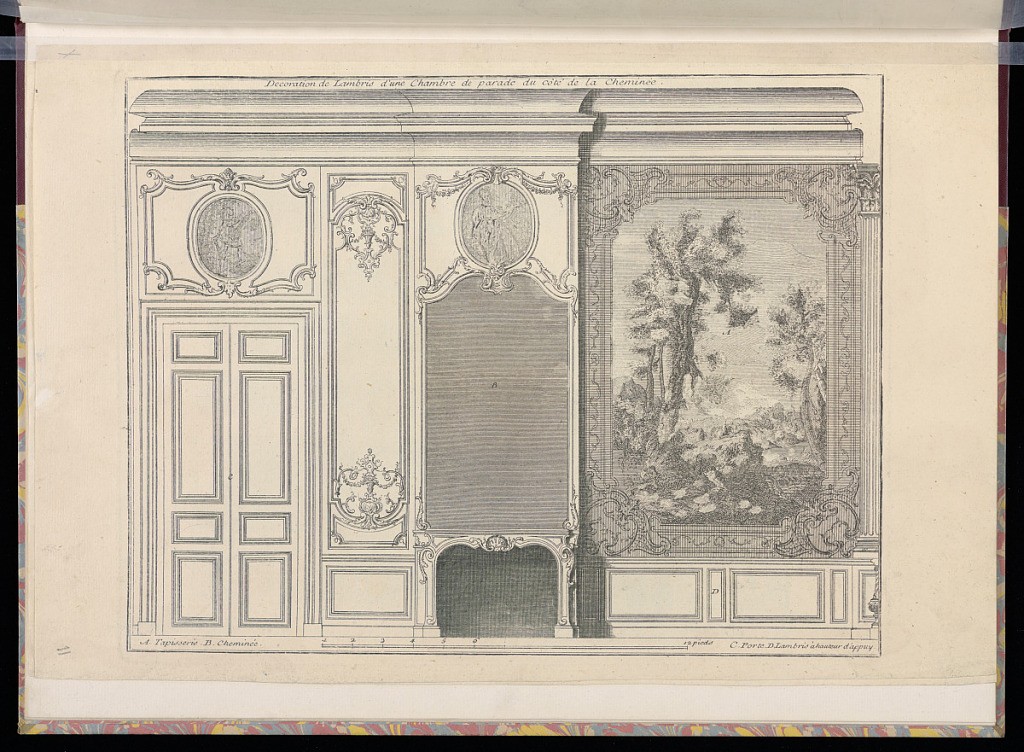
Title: Decoration de Lambris d’une Chambre de parade du côté de la Cheminée
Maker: André Basset, French, active 1749 – 1787
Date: ca. 1765
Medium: Etching and engraving on laid paper
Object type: Print
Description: An interior wall elevation with a central chimneypiece, a tapestry mounted to the wall to the right, and a set of double-doors with an over-door painting and paneling decorated with rococo ornament. The paneling is decorated with acanthus leaf, shell, c-scroll, strapwork, and floral motifs. The over-mirror and over-door paintings are set into oval frames. The tapestry depicts a landscape set into a woven rococo frame with cartouches in the corners with a framing diaper pattern. Part of a fluted pilaster with a Corinthian capital is depicted in the far right. A plain dado level with molding below. The plate is titled, and details depicted in the elevation are lettered with a legend below, along with a scale.